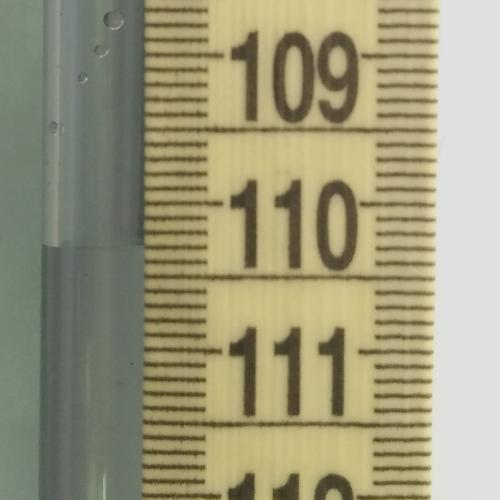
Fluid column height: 110.3 cm